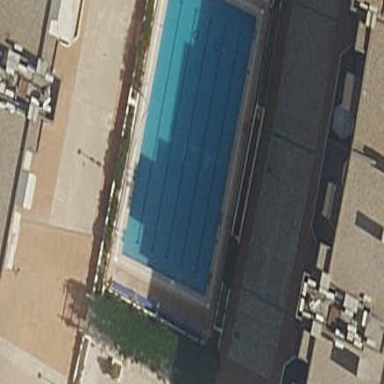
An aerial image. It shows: Swimming pool located in leisure land.